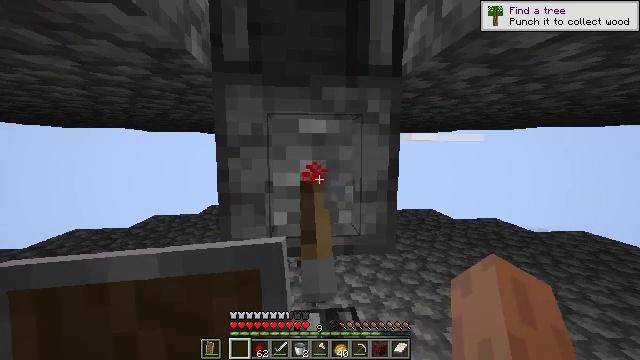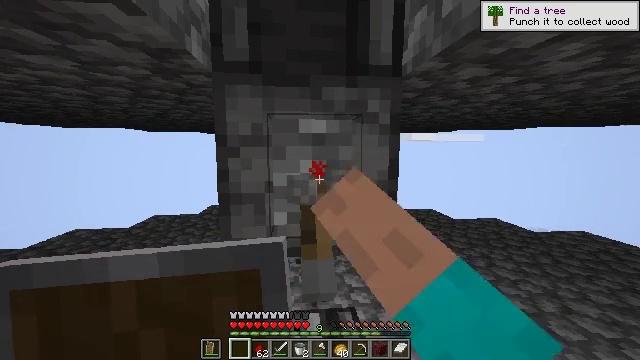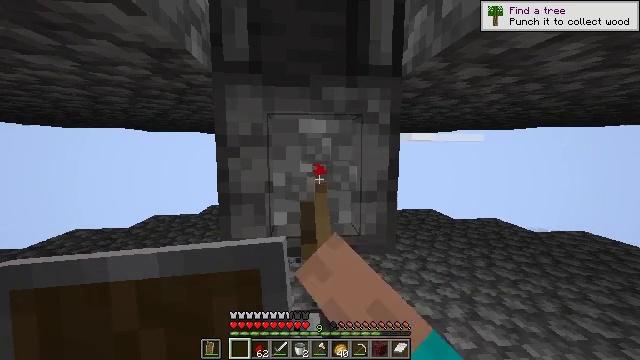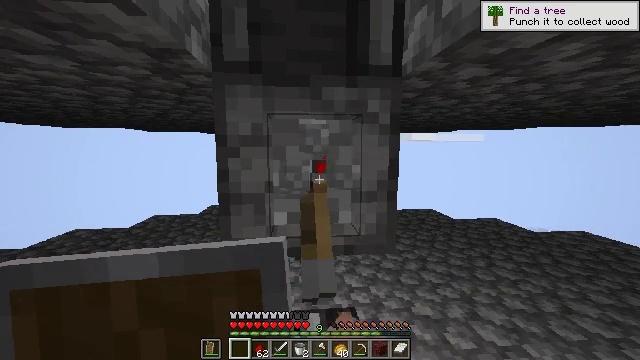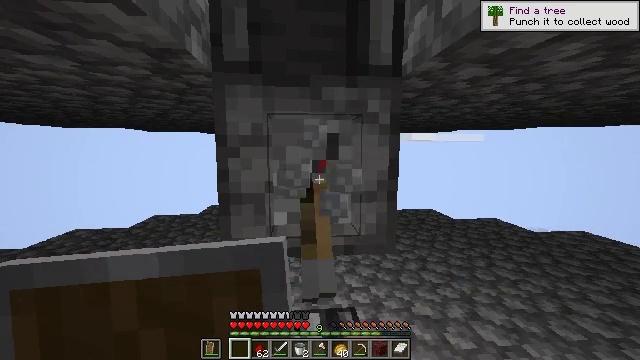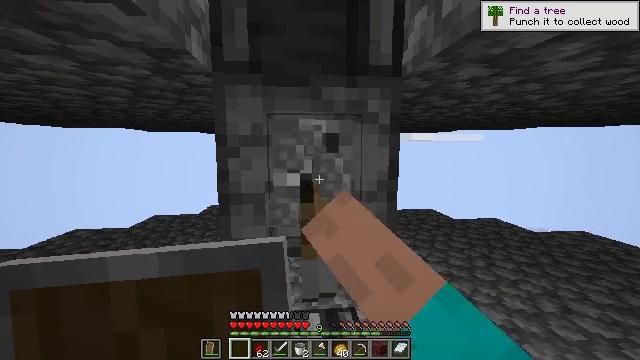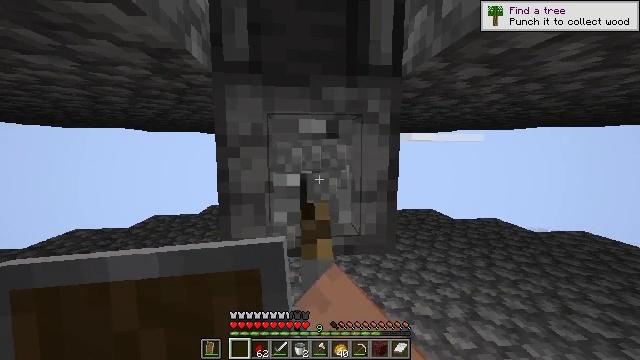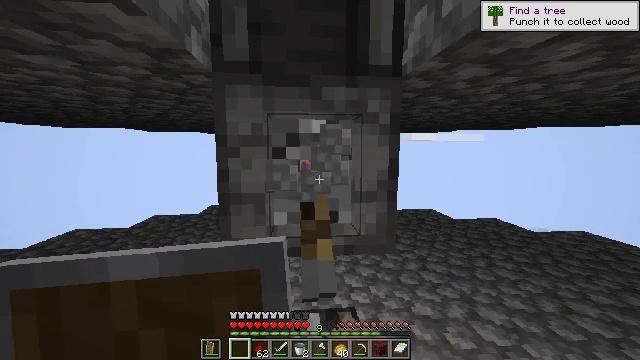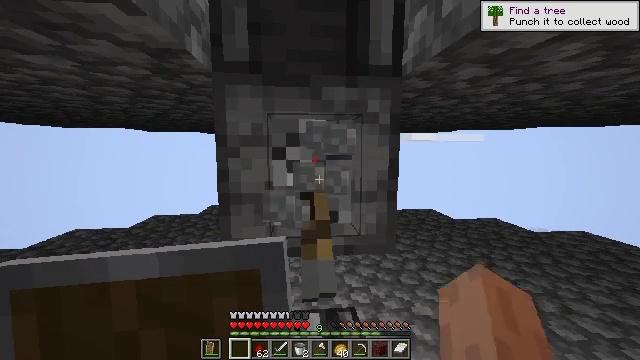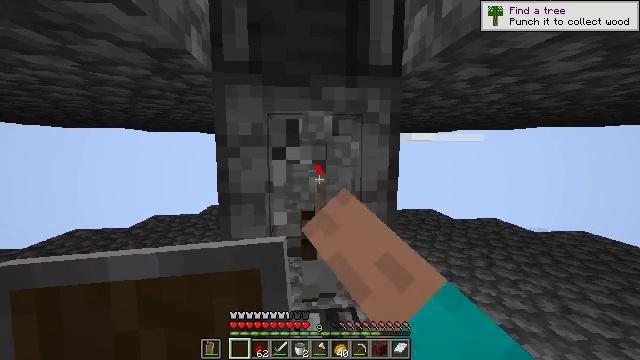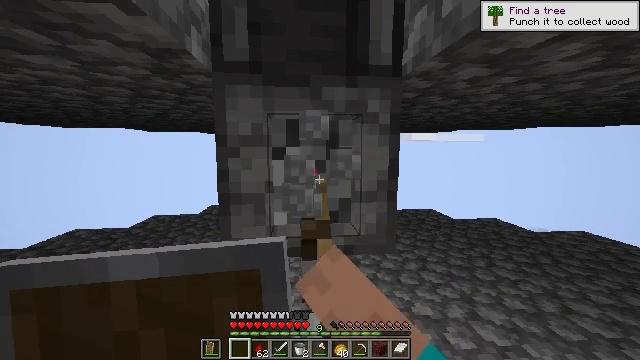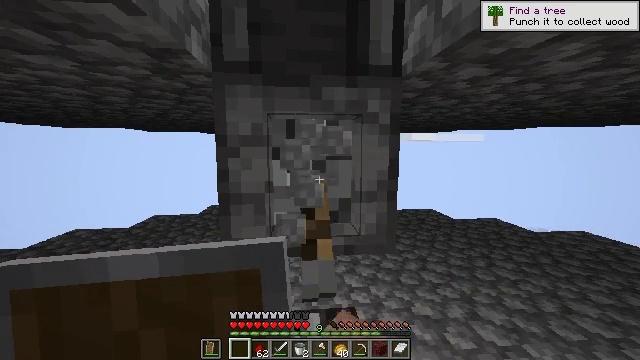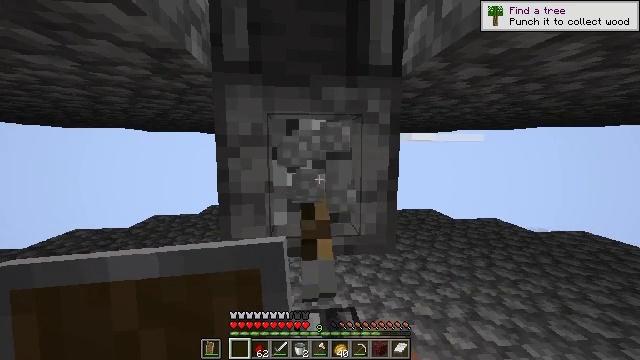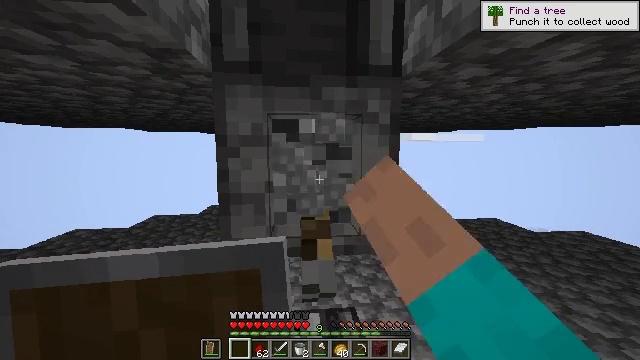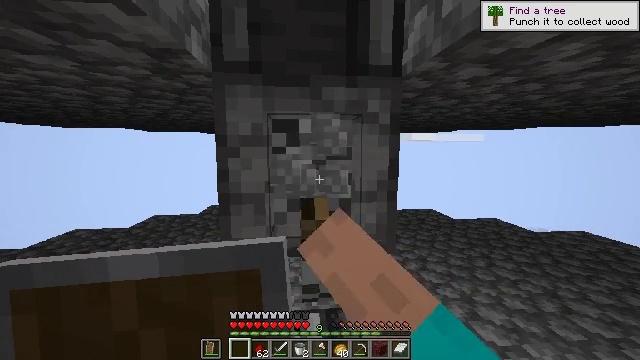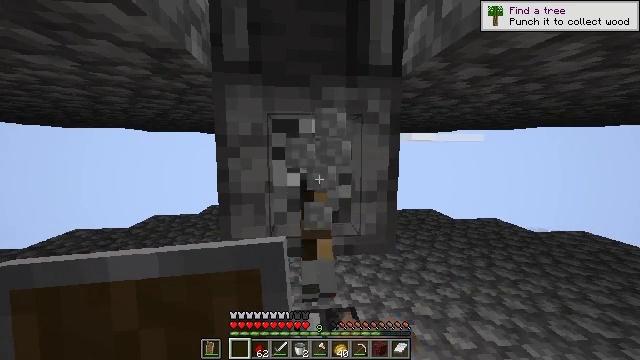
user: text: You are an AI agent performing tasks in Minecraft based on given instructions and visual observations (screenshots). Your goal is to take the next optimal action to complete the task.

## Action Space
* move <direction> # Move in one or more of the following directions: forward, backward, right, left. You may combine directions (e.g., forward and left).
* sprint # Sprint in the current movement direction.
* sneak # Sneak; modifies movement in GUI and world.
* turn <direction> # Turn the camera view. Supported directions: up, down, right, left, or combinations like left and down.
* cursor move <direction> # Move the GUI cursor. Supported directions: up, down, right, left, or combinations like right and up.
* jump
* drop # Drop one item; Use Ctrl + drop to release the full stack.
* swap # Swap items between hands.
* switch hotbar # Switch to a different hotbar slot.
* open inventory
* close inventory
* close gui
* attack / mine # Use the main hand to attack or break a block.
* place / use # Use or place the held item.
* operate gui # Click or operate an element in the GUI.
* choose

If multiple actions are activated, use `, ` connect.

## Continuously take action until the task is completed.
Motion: motion action
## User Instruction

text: Mine block lever.
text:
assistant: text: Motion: attack / mine
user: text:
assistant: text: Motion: attack / mine
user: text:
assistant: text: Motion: attack / mine
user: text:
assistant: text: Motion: attack / mine
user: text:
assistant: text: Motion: attack / mine
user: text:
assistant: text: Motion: attack / mine
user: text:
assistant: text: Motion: attack / mine
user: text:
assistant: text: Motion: attack / mine
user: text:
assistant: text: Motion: attack / mine
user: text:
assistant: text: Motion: attack / mine
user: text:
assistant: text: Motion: attack / mine
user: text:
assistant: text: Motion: attack / mine
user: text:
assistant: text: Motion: attack / mine
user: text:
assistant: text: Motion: attack / mine
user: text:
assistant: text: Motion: attack / mine
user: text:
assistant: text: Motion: attack / mine
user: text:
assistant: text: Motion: attack / mine
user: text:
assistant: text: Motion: attack / mine
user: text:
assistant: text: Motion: attack / mine
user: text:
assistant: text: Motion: attack / mine
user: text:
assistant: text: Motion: attack / mine